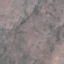
Land use / land cover: HerbaceousVegetation